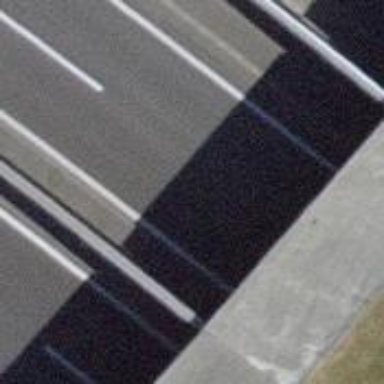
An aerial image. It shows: Motorway junction.